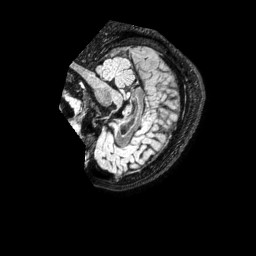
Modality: FLAIR
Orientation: sagittal
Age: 47
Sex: female
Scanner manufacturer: philips
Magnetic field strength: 1.5 T
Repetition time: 4.8 s
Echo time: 0.3363 s